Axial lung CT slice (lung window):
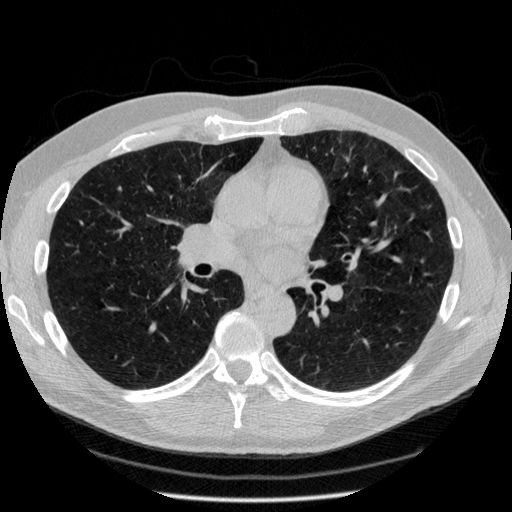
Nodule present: no